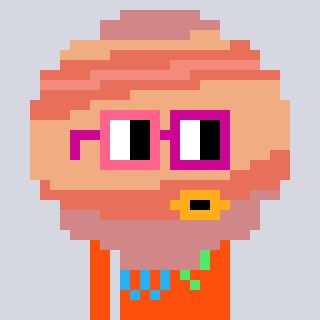
a pixel art character with square pink and red glasses, a jupiter-shaped head and a orange-colored body on a cool background